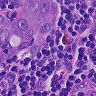
Metastatic tissue present: yes